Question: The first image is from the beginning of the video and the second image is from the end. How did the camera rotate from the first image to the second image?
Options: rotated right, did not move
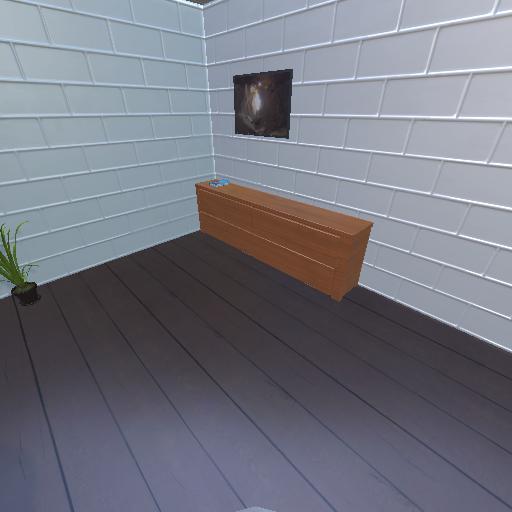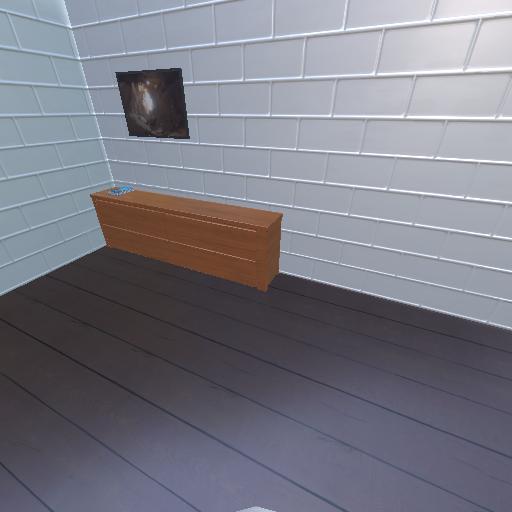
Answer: rotated right